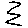
Label: zigzag